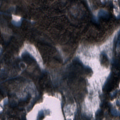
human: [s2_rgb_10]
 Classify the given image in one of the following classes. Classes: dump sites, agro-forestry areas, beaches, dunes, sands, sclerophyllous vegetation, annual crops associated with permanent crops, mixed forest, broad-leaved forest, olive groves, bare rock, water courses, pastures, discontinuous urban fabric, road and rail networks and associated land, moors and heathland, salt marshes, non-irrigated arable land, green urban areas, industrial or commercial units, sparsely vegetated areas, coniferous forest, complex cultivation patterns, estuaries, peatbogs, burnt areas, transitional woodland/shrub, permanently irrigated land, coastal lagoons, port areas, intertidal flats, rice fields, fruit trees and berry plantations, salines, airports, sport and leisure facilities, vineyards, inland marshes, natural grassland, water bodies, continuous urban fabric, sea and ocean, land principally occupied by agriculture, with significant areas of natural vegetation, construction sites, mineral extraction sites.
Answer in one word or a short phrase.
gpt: land principally occupied by agriculture, with significant areas of natural vegetation, coniferous forest, mixed forest, water bodies